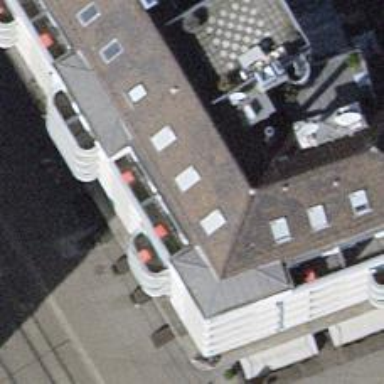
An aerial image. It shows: Hotel offering tourism services.